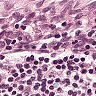
Metastatic tissue present: no